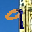
Label: 9